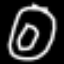
Label: donut